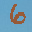
Label: 6